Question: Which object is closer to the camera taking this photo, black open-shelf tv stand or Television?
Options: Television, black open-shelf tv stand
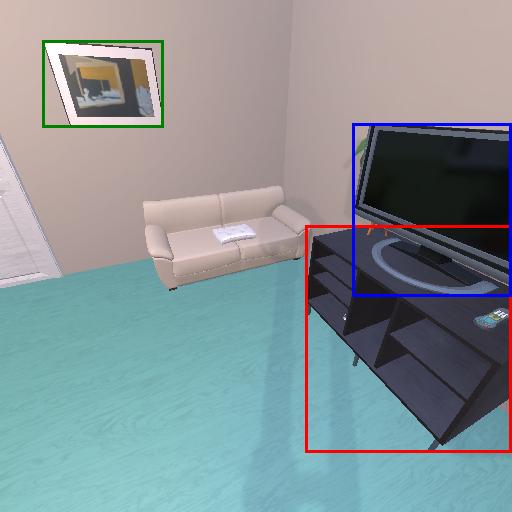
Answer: Television